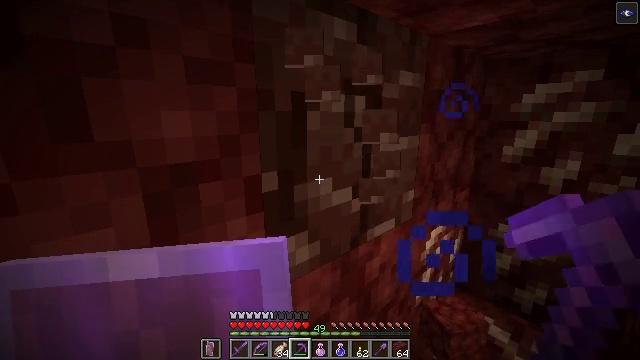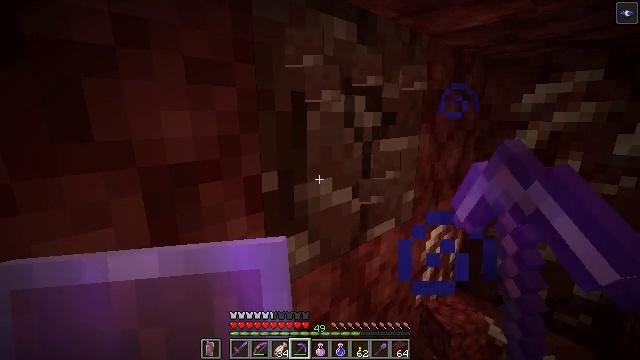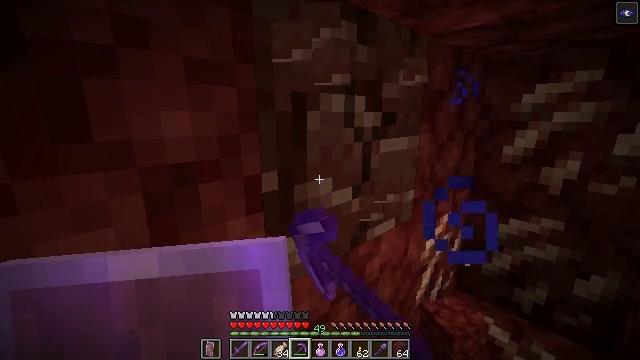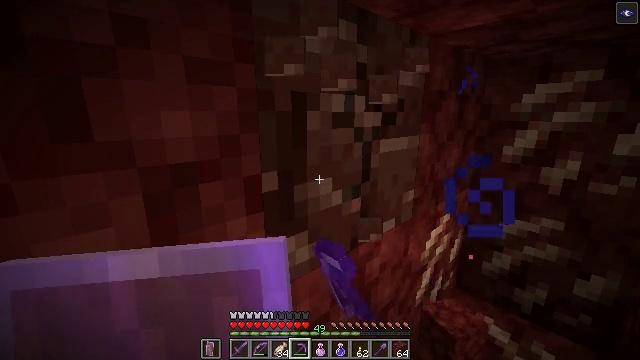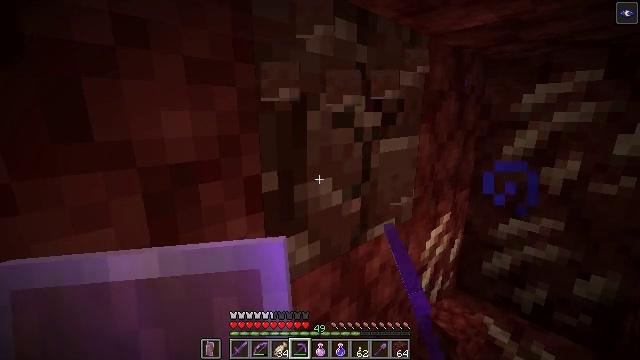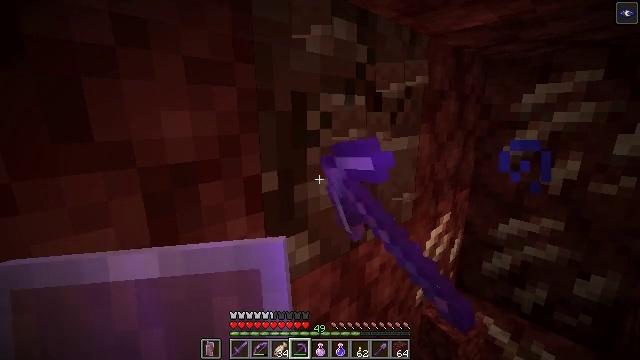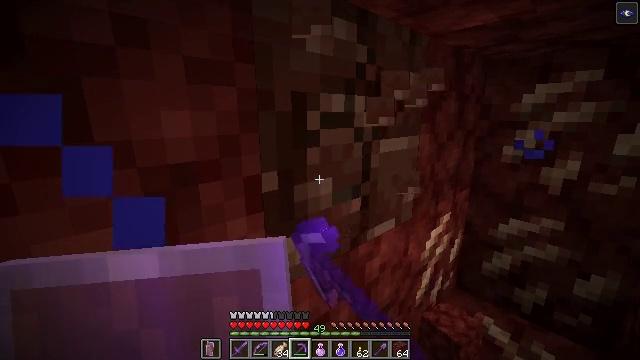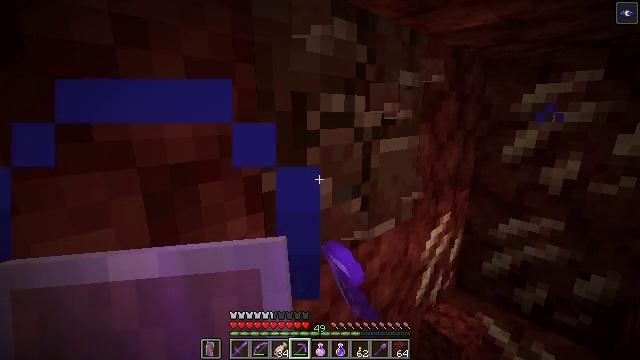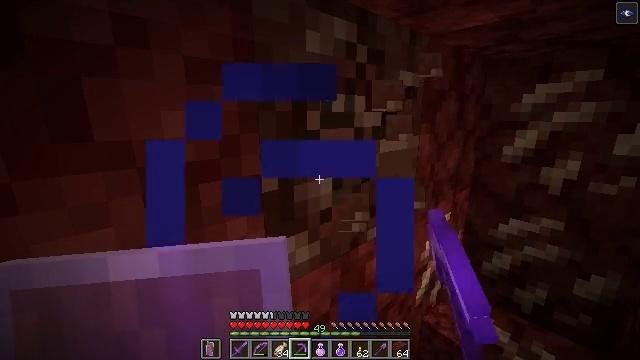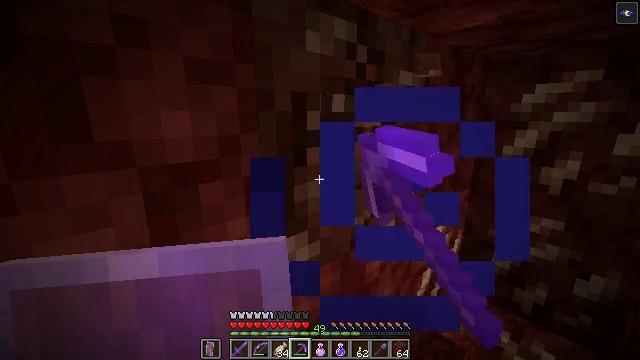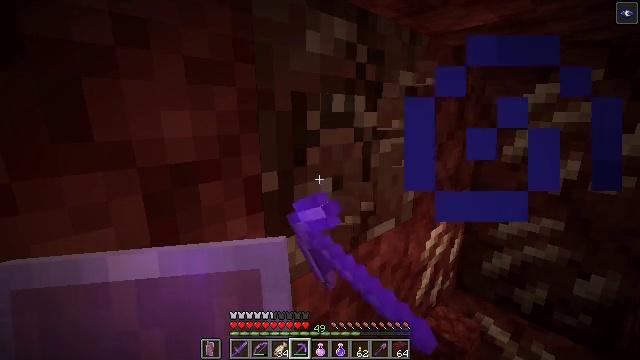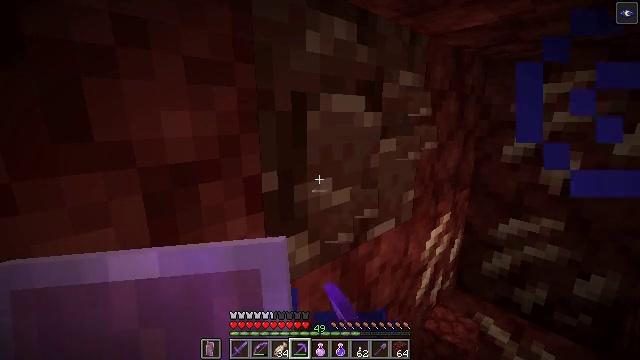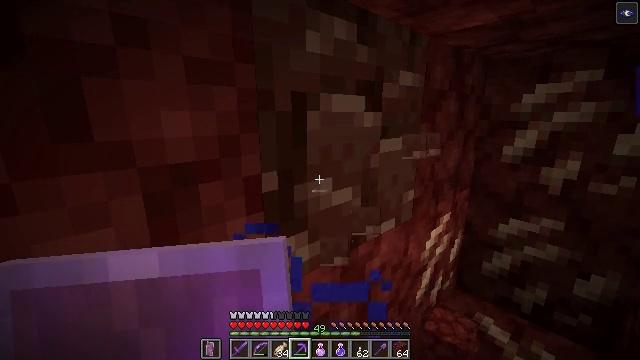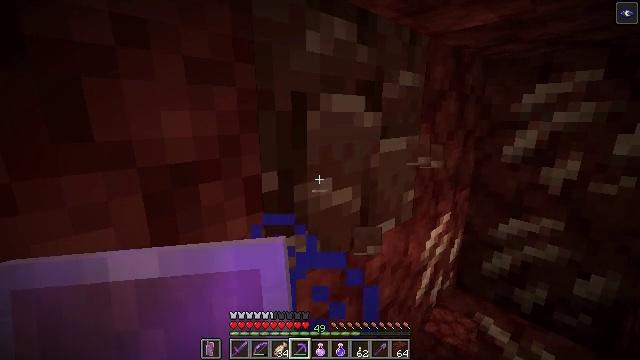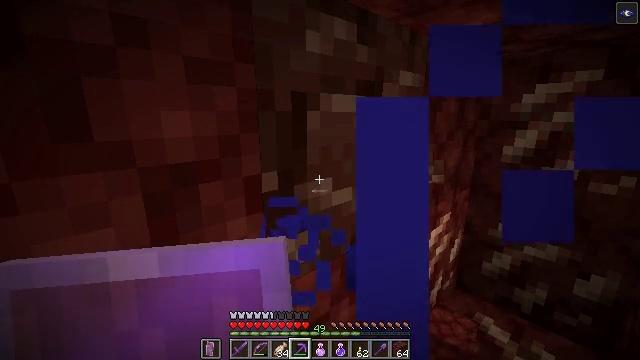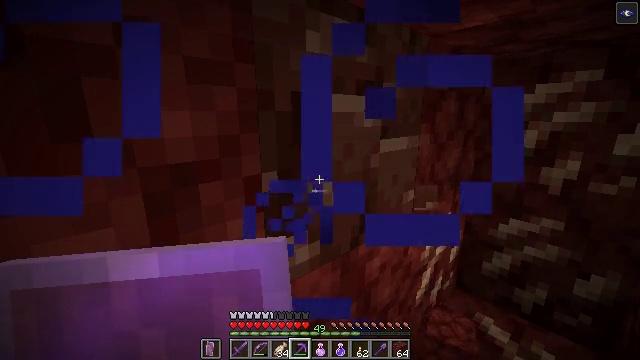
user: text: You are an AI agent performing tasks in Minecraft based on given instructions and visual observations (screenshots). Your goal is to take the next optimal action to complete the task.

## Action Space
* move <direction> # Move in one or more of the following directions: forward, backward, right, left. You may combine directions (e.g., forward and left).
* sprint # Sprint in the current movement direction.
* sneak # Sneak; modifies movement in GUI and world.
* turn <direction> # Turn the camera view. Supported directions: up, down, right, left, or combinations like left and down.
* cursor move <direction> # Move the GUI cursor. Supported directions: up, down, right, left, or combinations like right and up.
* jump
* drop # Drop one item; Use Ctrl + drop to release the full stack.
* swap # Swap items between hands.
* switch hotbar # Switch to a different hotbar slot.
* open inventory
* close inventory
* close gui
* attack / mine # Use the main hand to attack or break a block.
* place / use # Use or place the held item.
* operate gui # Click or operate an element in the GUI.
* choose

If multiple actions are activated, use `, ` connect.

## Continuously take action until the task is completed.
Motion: motion action
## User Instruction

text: Dig deep through the Nether to find ancient debris.
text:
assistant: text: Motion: attack / mine
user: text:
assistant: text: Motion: attack / mine
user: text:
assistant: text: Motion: attack / mine
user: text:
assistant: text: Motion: attack / mine
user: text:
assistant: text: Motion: attack / mine
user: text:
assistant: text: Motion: attack / mine
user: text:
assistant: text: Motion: attack / mine
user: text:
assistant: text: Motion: attack / mine
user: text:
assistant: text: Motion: attack / mine
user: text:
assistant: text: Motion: attack / mine
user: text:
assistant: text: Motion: no_op
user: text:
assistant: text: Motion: no_op
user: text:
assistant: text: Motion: no_op
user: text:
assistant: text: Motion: no_op
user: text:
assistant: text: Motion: no_op
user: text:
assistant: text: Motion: no_op
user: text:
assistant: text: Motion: no_op
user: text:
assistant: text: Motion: no_op
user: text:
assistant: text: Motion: no_op
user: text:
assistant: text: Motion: no_op
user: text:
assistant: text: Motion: move right
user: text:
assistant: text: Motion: move right, turn left and down
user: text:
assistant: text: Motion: move right, turn left
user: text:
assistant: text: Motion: move right, turn left
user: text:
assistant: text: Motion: no_op
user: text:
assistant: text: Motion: no_op
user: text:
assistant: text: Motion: no_op
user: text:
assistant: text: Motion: no_op
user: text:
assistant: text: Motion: no_op
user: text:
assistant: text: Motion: no_op